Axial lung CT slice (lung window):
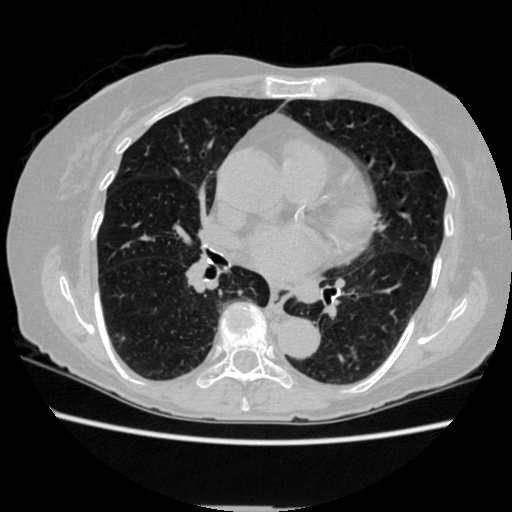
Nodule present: no